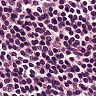
Metastatic tissue present: no